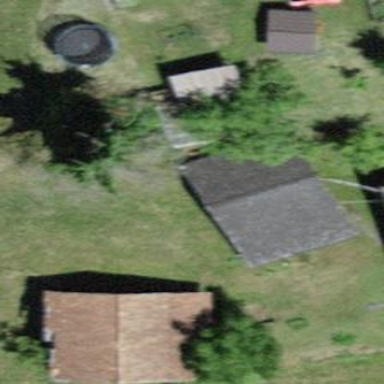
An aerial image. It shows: Barn.